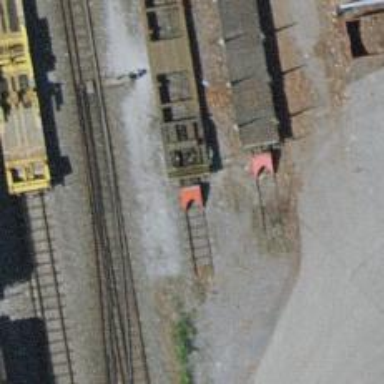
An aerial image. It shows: Railway buffer stop.